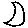
Label: moon